Aerial crown-view tile of a tropical tree (Barro Colorado Island, Panama), acquired 20250414:
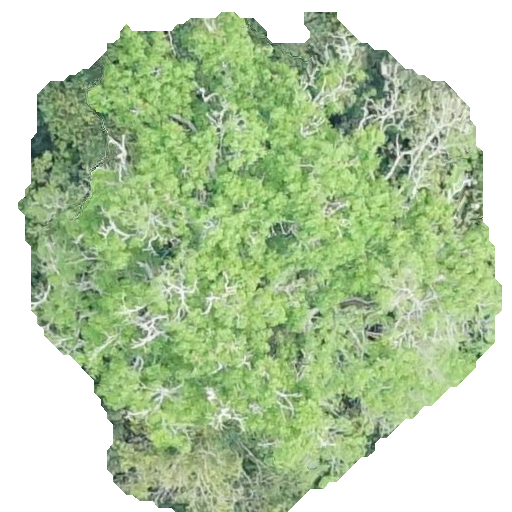
Species: Handroanthus guayacan
GBIF accepted scientific name: Handroanthus guayacan
Crown area: 271.099 m²